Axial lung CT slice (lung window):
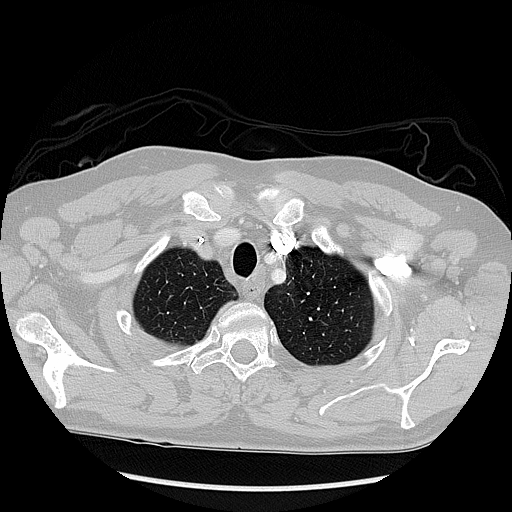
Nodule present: no